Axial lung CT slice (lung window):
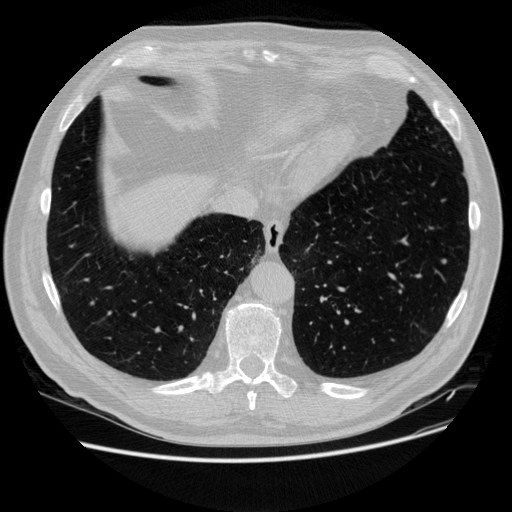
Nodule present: yes
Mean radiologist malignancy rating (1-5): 2